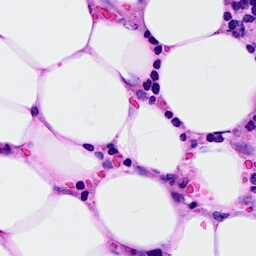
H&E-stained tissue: Breast